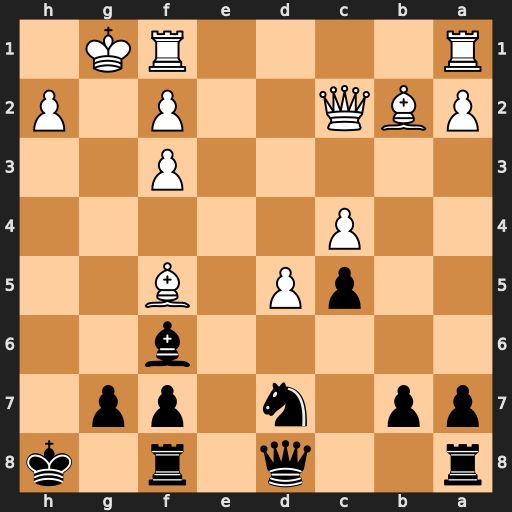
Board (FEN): r2q1r1k/pp1n1pp1/5b2/2pP1B2/2P5/5P2/PBQ2P1P/R4RK1
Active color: b
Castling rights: -
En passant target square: -
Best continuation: Bxb2 Qxb2 Qg5+